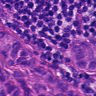
Metastatic tissue present: yes